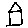
Label: house